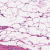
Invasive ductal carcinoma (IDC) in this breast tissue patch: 0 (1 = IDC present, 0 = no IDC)